【题型】解答题　【知识点】立体几何　【难度】easy
在如图所示的圆锥中，$P$ 是顶点，$O$ 是底面的圆心，$A$、$B$ 是圆周上两点，且 $OA \perp OB$，$OA = OB = 2$.

(1)若圆锥侧面积为 $6\pi$，求圆锥的体积；

(2)设圆锥的高为 2，$M$ 是线段 $AB$ 上一点，且满足 $PM \perp AB$，求直线 $PM$ 与平面 $POB$ 所成角的正切值．
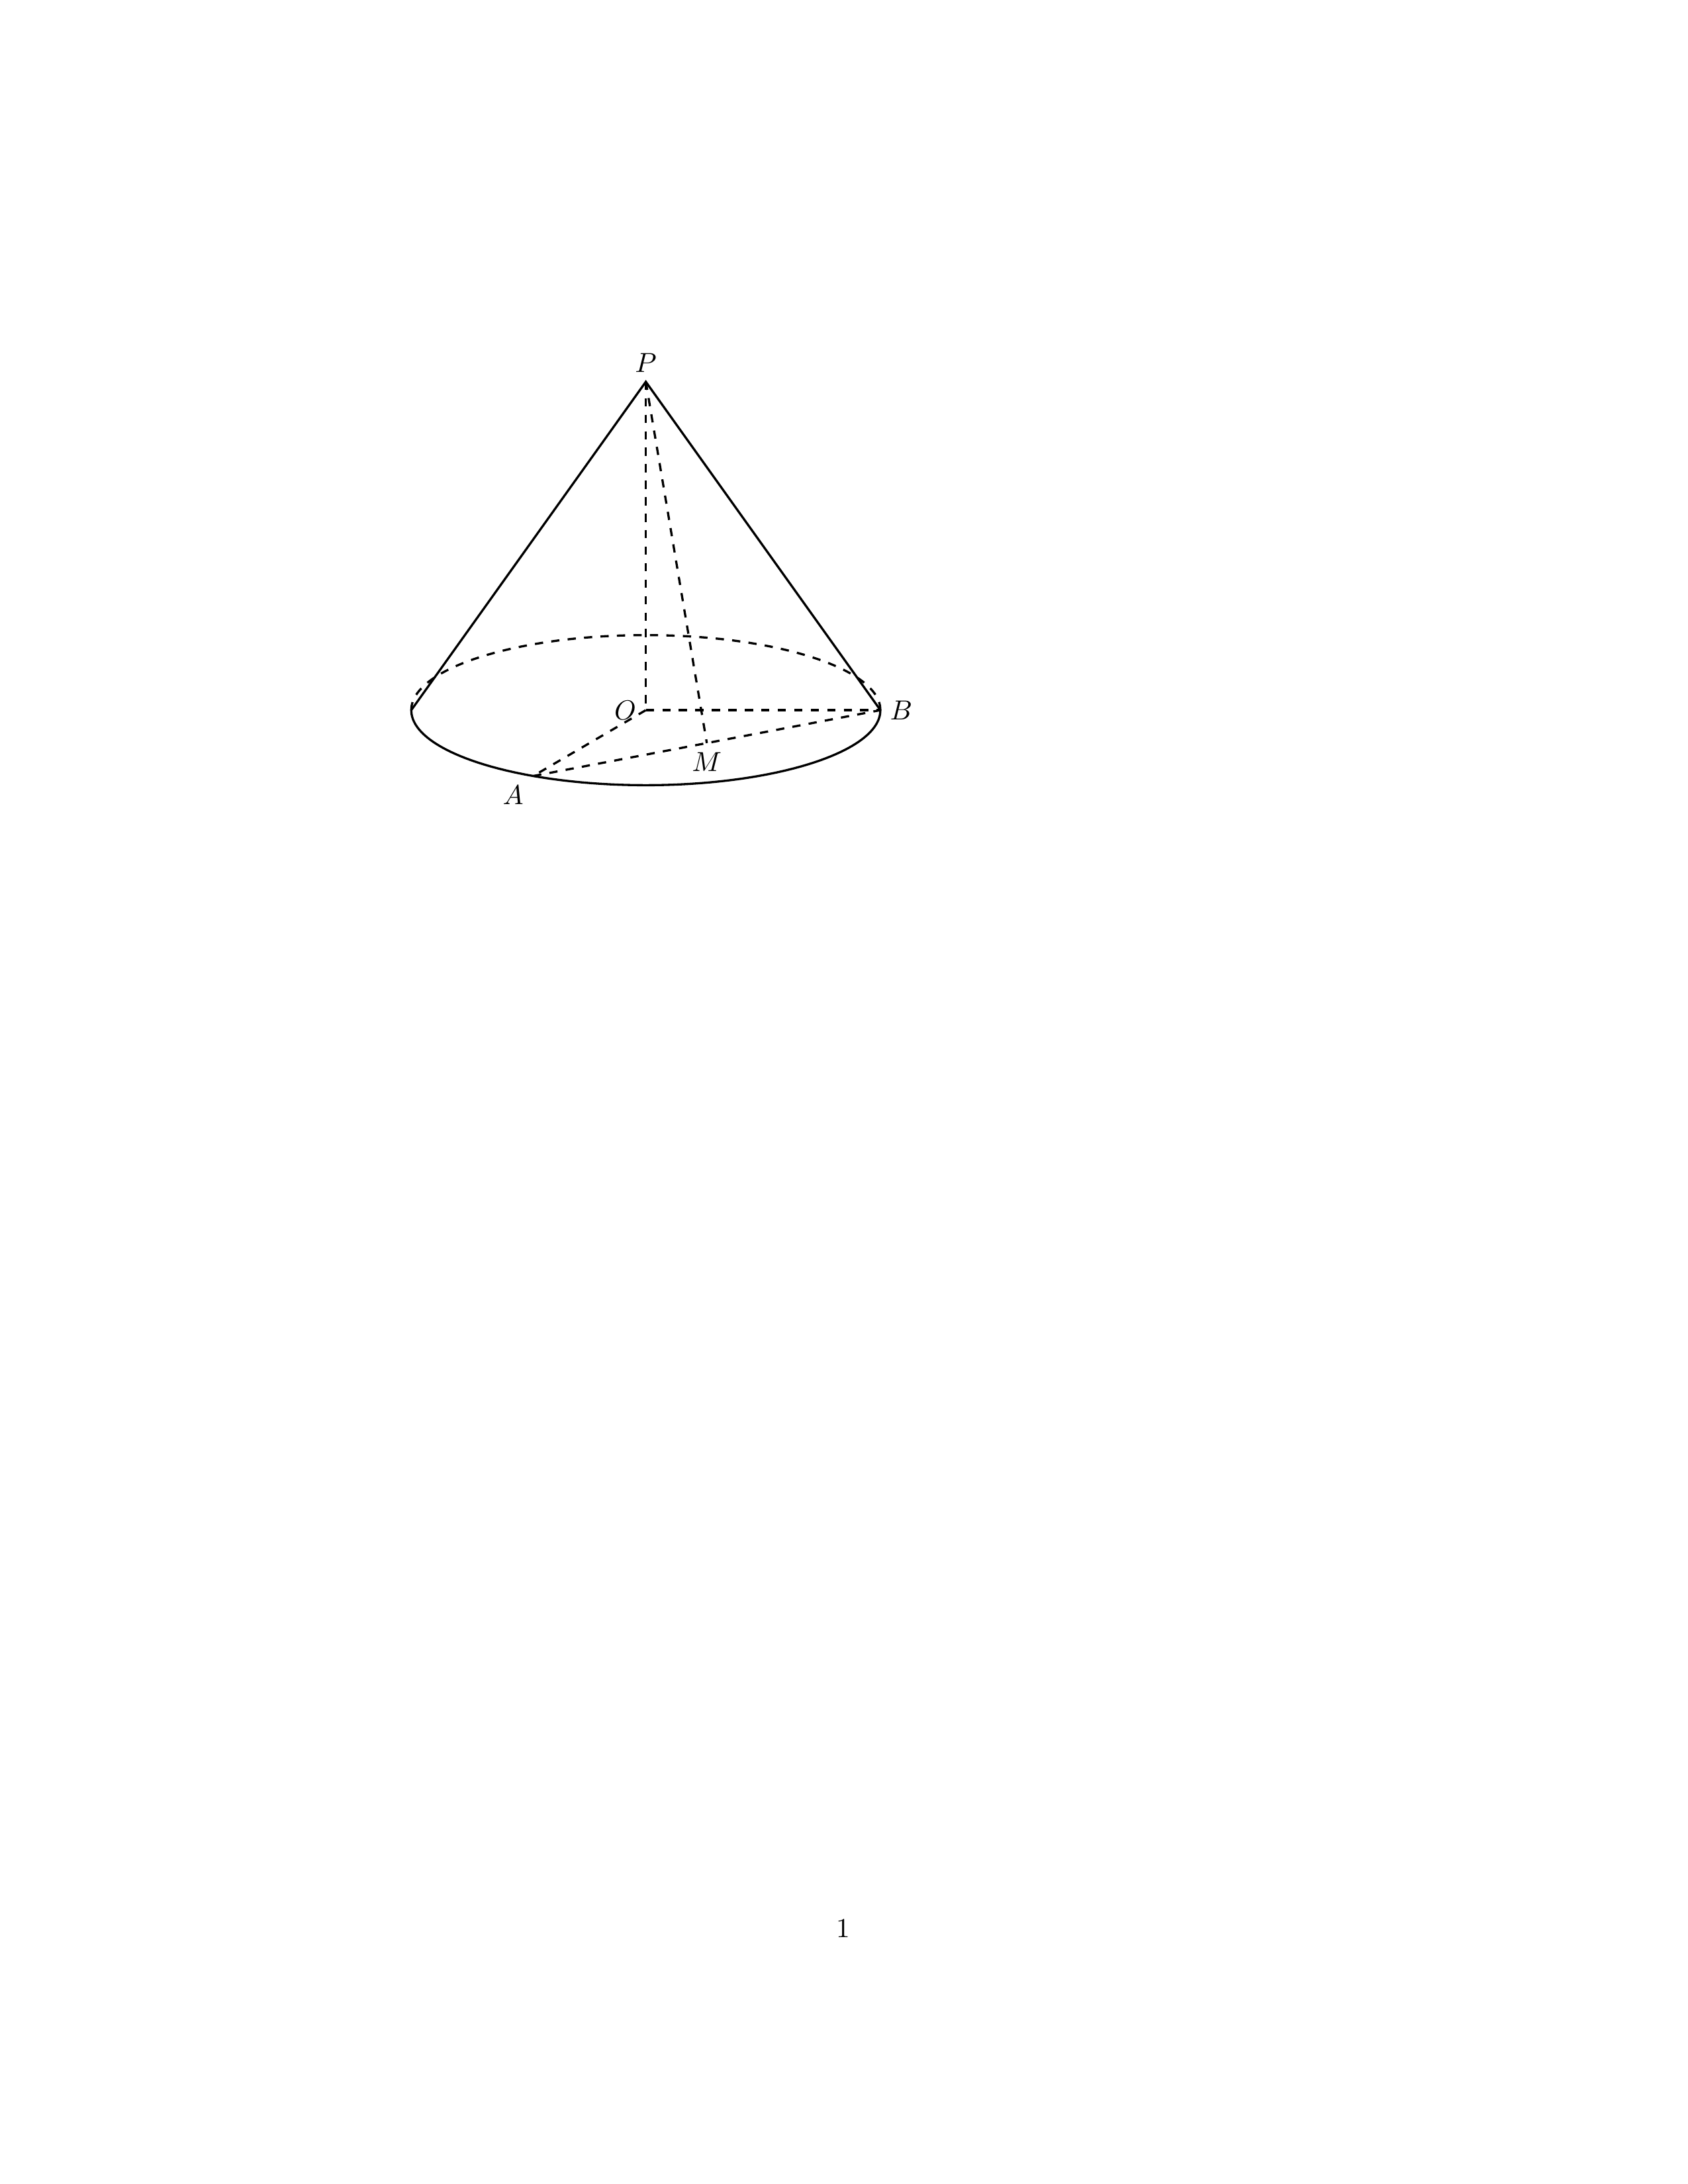
【解答】
【答案】(1) $\dfrac{4\sqrt{5}}{3}\pi$\\
(2) $\dfrac{\sqrt{5}}{5}$

【知识点】锥体体积的有关计算、求线面角、圆锥表面积的有关计算

【分析】（1）由圆锥侧面积公式求得母线长，可得圆锥的高，进而由圆锥的体积公式计算即可；

（2）由条件得点 $M$ 是线段 $AB$ 中点，取 $OB$ 中点 $N$，则 $MN \perp OB$，又 $PO \perp MN$，所以 $MN \perp$ 平面 $POB$，

从而 $\angle MPN$ 是直线 $PM$ 与平面 $POB$ 所成的角，计算即可．

【详解】（1）设圆锥底面半径为 $r$，母线长为 $l$，$r = 2$，

则侧面积 $S = \pi rl = 2\pi l = 6\pi$，解得 $l = 3$，

于是圆锥的高 $PO = \sqrt{3^2 - 2^2} = \sqrt{5}$，

圆锥的体积 $V = \dfrac{1}{3} \pi \times 2^2 \times \sqrt{5} = \dfrac{4\sqrt{5}}{3}\pi$.

（2）$\triangle PAB$ 中，$PA = PB$，$PM \perp AB$，则点 $M$ 是线段 $AB$ 中点，

取 $OB$ 中点 $N$，连接 $MN$，$PN$，

则 $MN // OA$，又 $OA \perp OB$，则 $MN \perp OB$，

由直线 $PO \perp$ 平面 $AOB$，$MN \subset$ 平面 $AOB$，得 $PO \perp MN$，

结合 $MN \perp OB$，且 $PO \cap OB = O$，$PO, OB \subset$ 平面 $POB$，

所以 $MN \perp$ 平面 $POB$，

因此直线 $PN$ 是 $PM$ 在平面 $POB$ 内的射影，

从而 $\angle MPN$ 是直线 $PM$ 与平面 $POB$ 所成的角，

$\because ON = \dfrac{1}{2} OB = 1, PO = 2$，$\therefore PN = \sqrt{PO^2 + ON^2} = \sqrt{5}$，

又 $MN = \dfrac{1}{2} OA = 1$，得 $\tan \angle MPN = \dfrac{MN}{PN} = \dfrac{\sqrt{5}}{5}$，

即直线 $PM$ 与平面 $POB$ 所成的角的正切值为 $\dfrac{\sqrt{5}}{5}$.

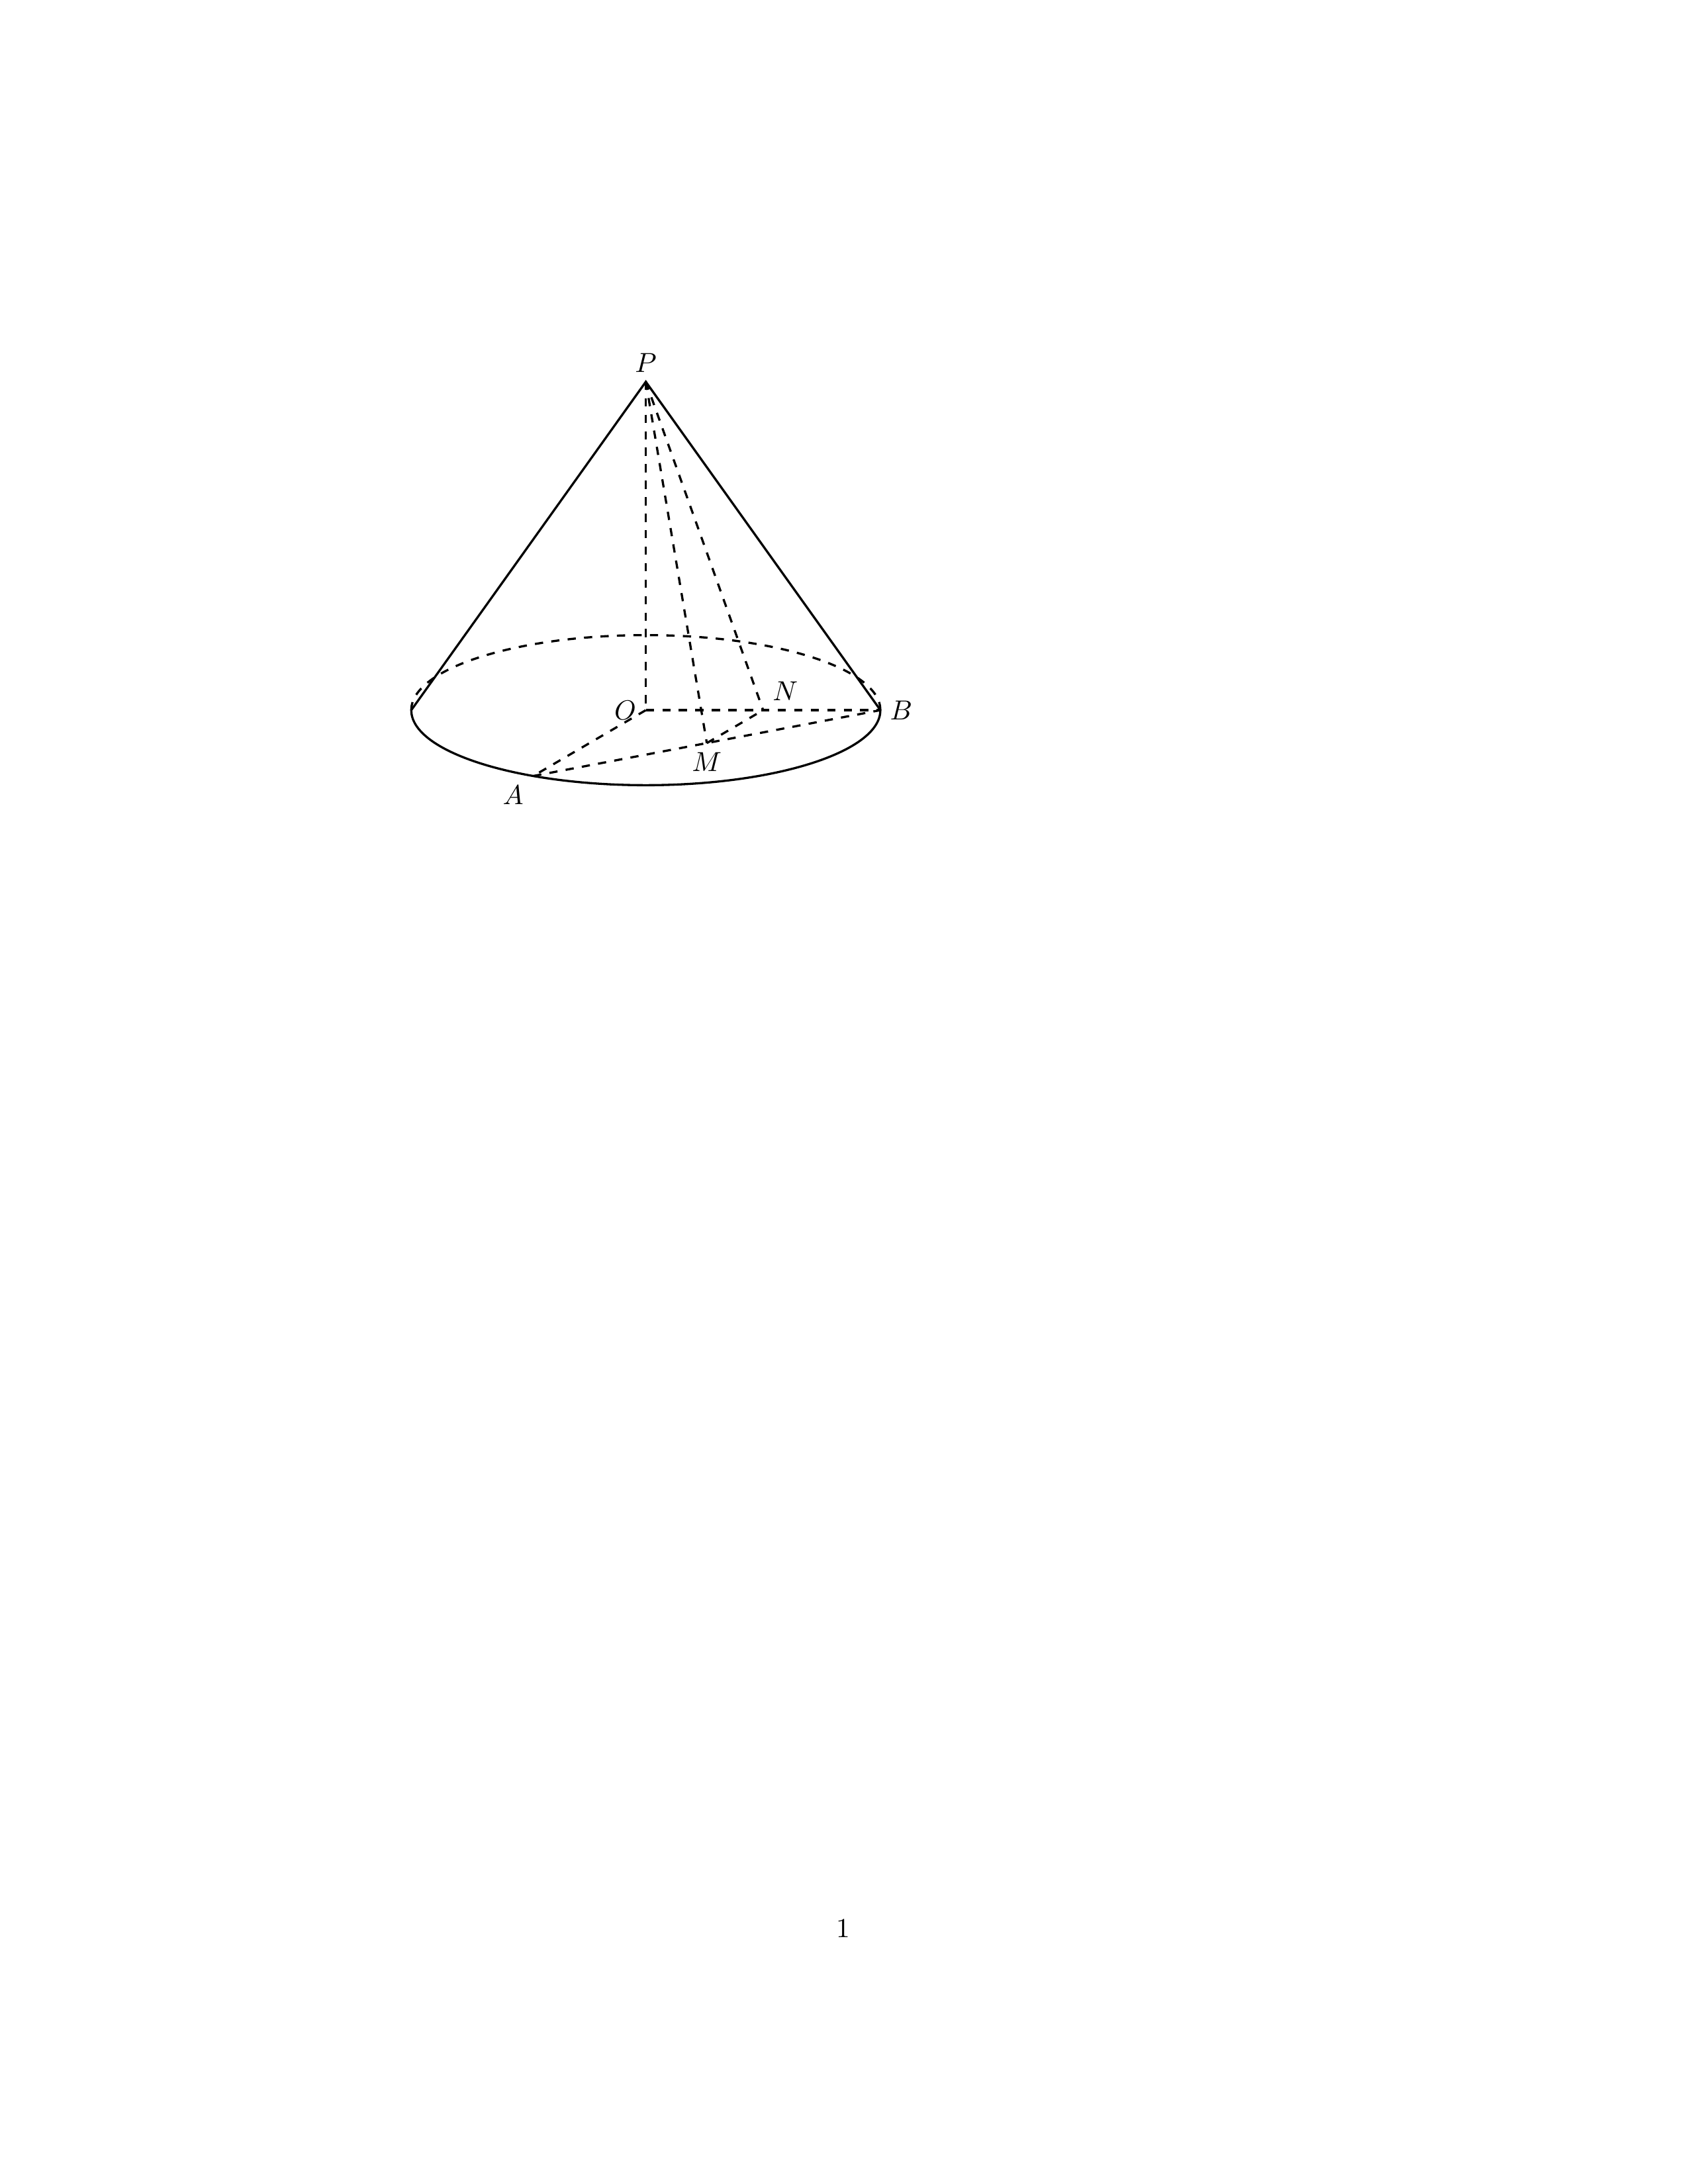